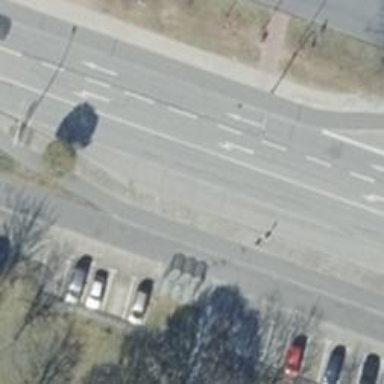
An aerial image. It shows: Public transport stop position.